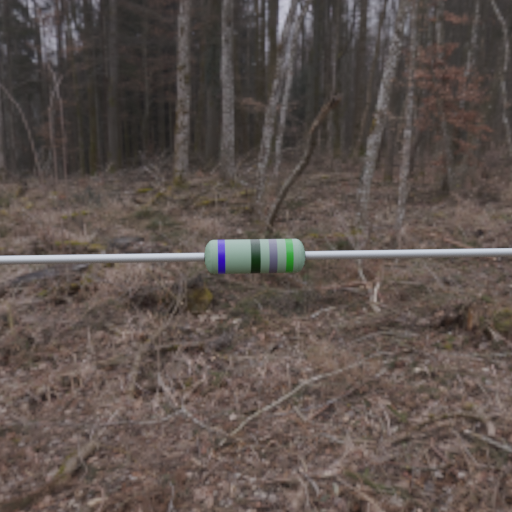
Resistor colour bands (in order): blue, black, gray, green